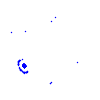
Particle: electron